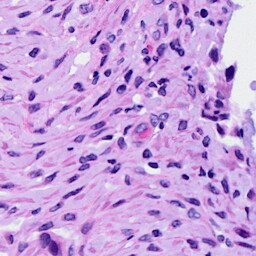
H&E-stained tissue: Ovarian